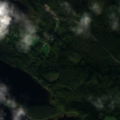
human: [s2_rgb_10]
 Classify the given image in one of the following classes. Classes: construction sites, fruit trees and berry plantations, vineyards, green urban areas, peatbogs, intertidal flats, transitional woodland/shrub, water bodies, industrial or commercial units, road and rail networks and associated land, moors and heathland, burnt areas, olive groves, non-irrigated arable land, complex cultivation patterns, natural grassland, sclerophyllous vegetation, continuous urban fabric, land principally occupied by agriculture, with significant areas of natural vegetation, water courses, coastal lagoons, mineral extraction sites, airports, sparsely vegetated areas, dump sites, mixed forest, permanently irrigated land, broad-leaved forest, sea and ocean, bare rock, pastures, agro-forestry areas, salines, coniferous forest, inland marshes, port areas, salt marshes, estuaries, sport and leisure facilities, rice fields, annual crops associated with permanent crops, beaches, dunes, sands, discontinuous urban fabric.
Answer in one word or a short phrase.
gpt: land principally occupied by agriculture, with significant areas of natural vegetation, coniferous forest, mixed forest, transitional woodland/shrub, water bodies